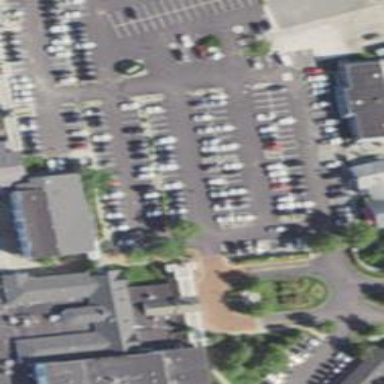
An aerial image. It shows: Parking space is available.